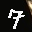
Label: 7